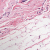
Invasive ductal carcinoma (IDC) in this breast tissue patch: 0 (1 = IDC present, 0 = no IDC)